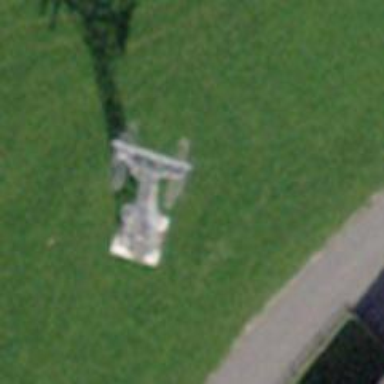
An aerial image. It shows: Pylon for aerialway.